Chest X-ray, PA view. Patient: 60 years old, sex F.
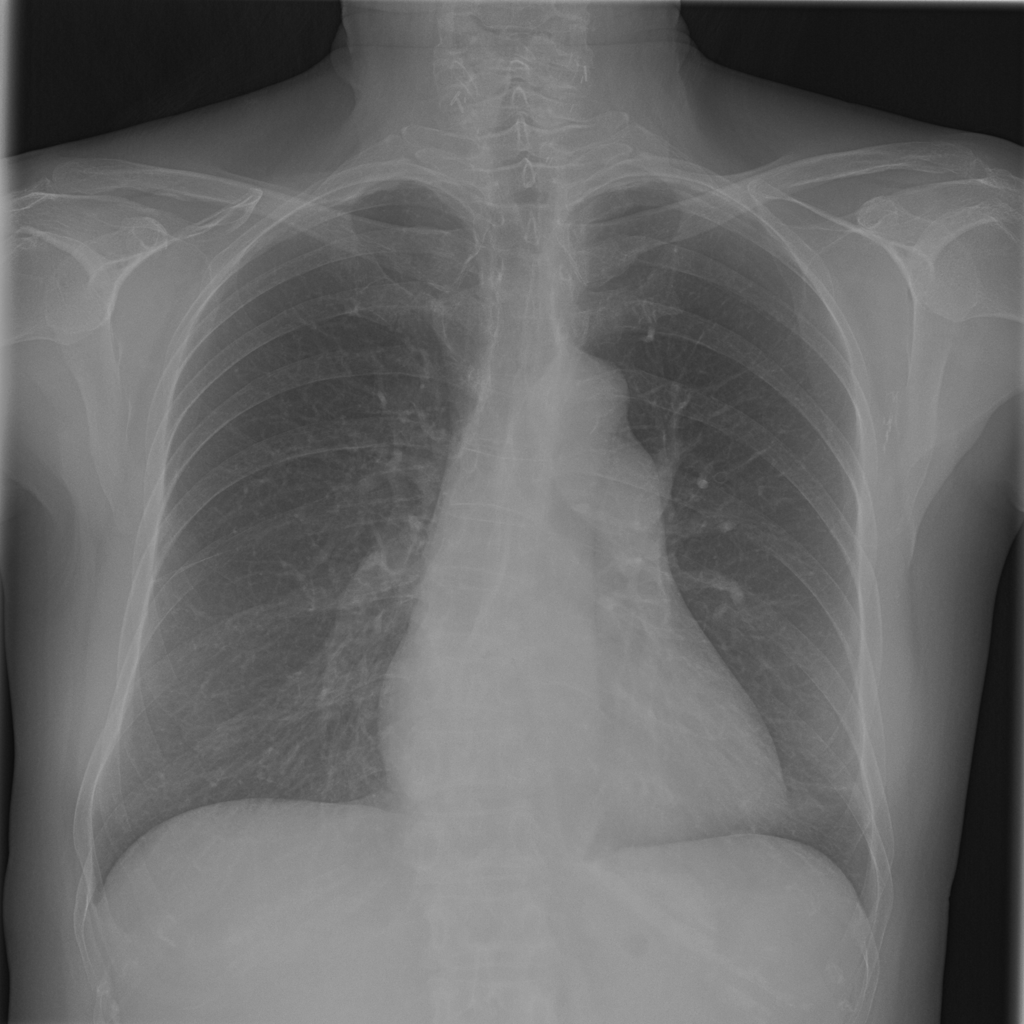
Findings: No Finding